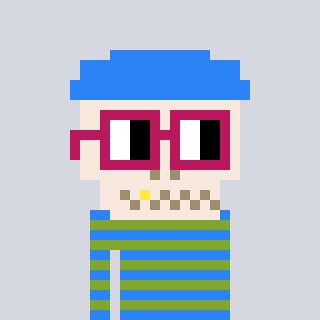
a pixel art character with square dark red glasses, a skeleton-hat-shaped head and a slimegreen-colored body on a cool background